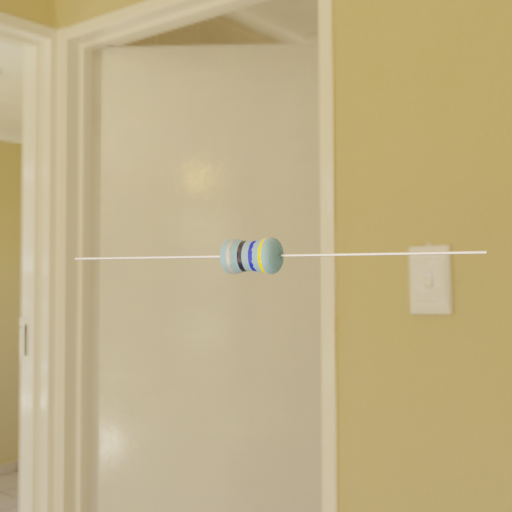
Resistor colour bands (in order): silver, black, blue, yellow